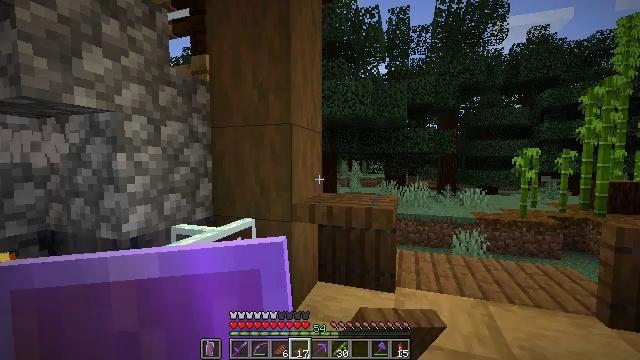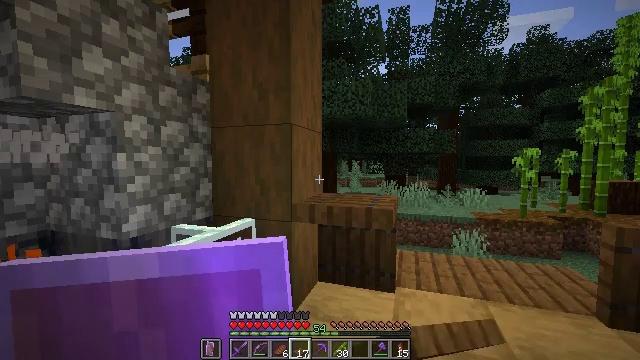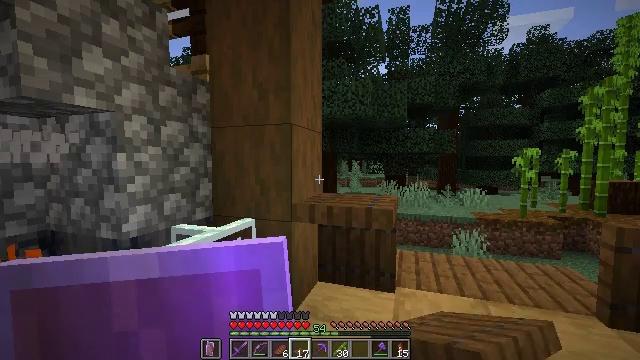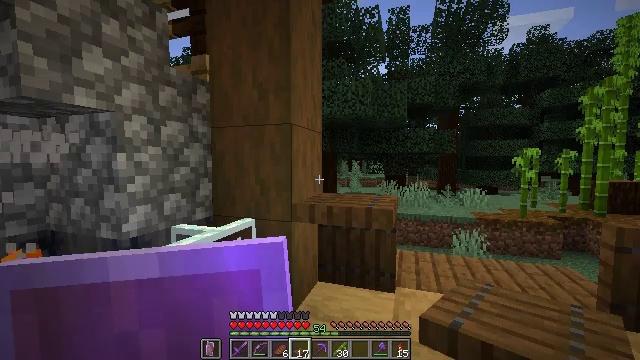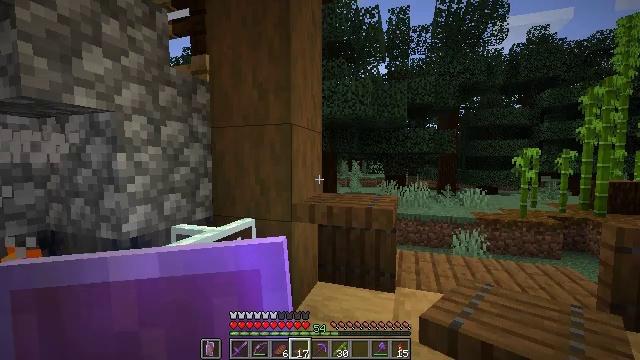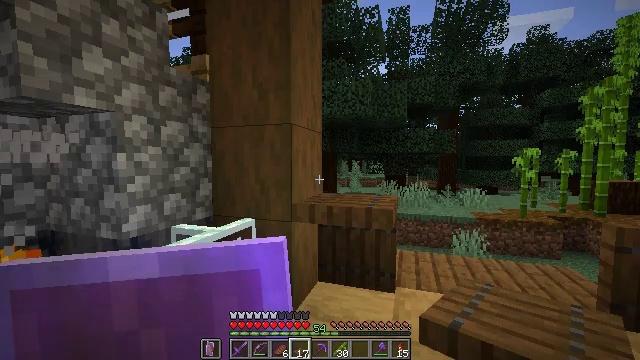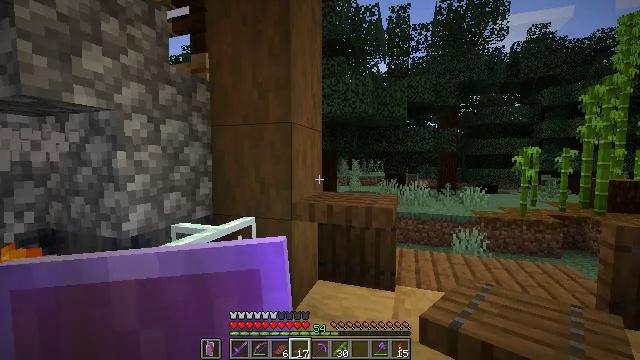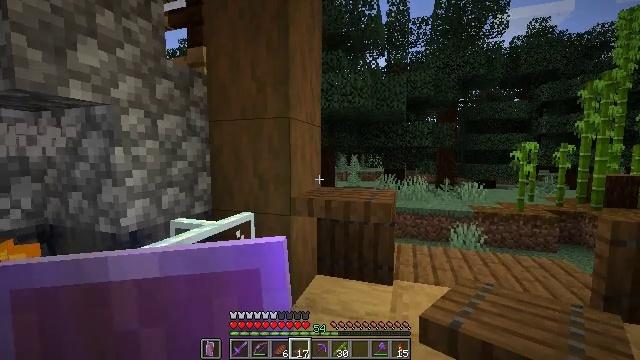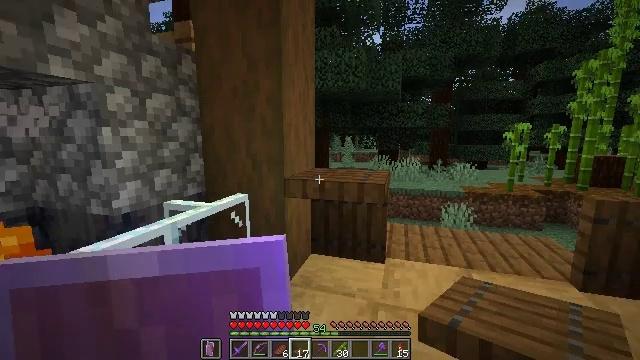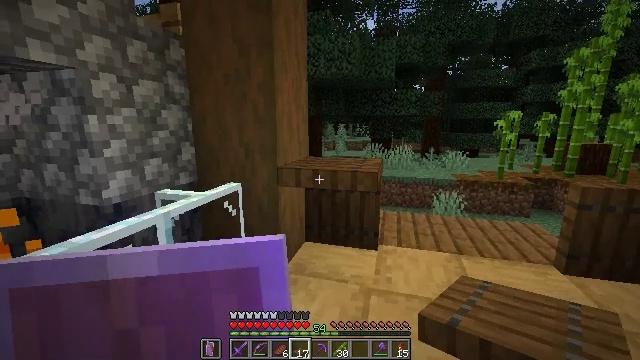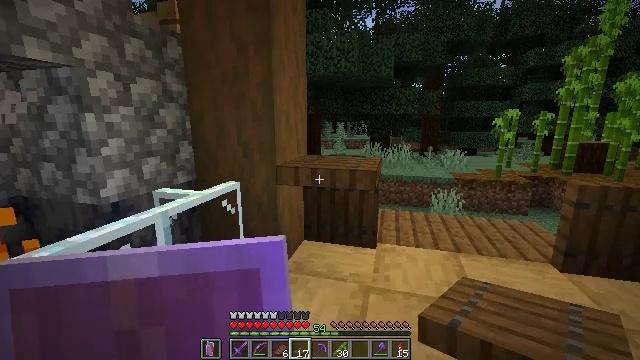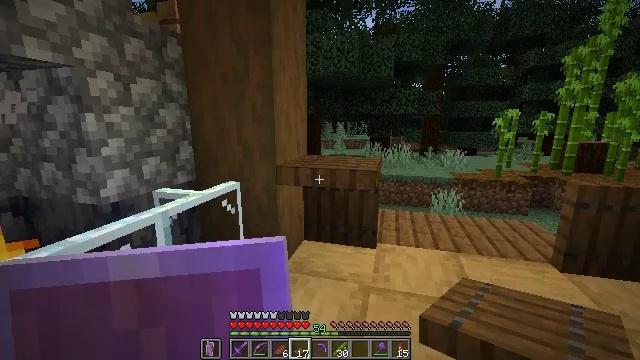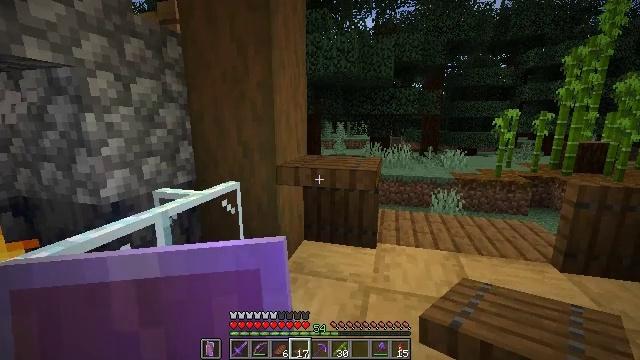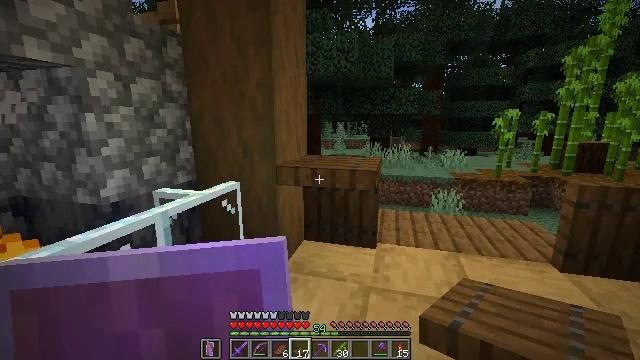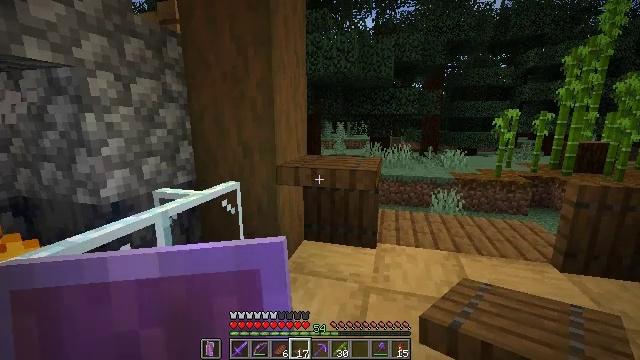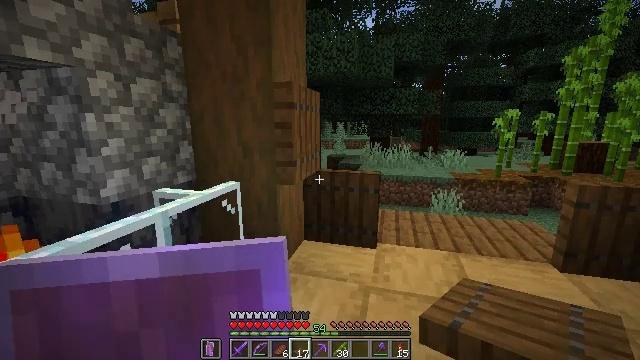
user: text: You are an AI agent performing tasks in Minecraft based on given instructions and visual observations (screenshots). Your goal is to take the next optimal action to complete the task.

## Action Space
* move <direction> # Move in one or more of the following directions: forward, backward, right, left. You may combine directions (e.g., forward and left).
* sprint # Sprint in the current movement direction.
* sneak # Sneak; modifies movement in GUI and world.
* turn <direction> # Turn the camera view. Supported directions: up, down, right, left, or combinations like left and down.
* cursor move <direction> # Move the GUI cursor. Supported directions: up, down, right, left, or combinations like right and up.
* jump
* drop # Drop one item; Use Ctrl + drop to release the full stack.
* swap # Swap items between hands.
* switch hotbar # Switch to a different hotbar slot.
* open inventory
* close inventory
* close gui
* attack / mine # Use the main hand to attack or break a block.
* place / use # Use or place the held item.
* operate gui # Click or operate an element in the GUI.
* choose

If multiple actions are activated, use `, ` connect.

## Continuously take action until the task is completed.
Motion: motion action
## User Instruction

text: Break the spruce trapdoor from a structure.
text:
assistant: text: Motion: no_op
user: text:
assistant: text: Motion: no_op
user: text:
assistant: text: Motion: no_op
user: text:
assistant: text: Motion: no_op
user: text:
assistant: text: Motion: no_op
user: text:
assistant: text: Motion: no_op
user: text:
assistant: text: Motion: turn down
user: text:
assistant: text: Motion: turn right and down
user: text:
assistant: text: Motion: turn right and down
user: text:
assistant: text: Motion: no_op
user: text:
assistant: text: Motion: no_op
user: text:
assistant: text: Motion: no_op
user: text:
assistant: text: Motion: no_op
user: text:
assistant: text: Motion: no_op
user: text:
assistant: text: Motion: use / place
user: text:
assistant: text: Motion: use / place
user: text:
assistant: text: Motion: use / place
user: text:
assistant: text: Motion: no_op
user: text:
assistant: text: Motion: no_op
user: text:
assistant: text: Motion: no_op
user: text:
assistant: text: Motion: no_op
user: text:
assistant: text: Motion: no_op
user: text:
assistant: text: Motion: no_op
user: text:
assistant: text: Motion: no_op
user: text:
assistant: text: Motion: no_op
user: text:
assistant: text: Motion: no_op
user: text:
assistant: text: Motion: turn left and up
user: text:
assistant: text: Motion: turn left and up
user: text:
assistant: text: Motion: turn left and up
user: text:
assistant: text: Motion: turn up